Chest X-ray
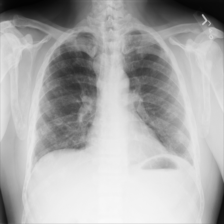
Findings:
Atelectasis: negative
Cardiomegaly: negative
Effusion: negative
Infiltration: negative
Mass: negative
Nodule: positive
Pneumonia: negative
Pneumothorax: negative
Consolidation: negative
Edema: negative
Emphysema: negative
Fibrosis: negative
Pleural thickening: negative
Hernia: negative